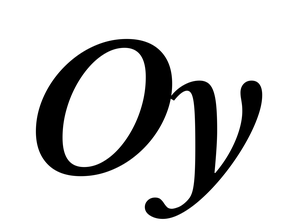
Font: LibreCaslonText-Italic_SemiBold_Italic